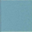
Piece: xx